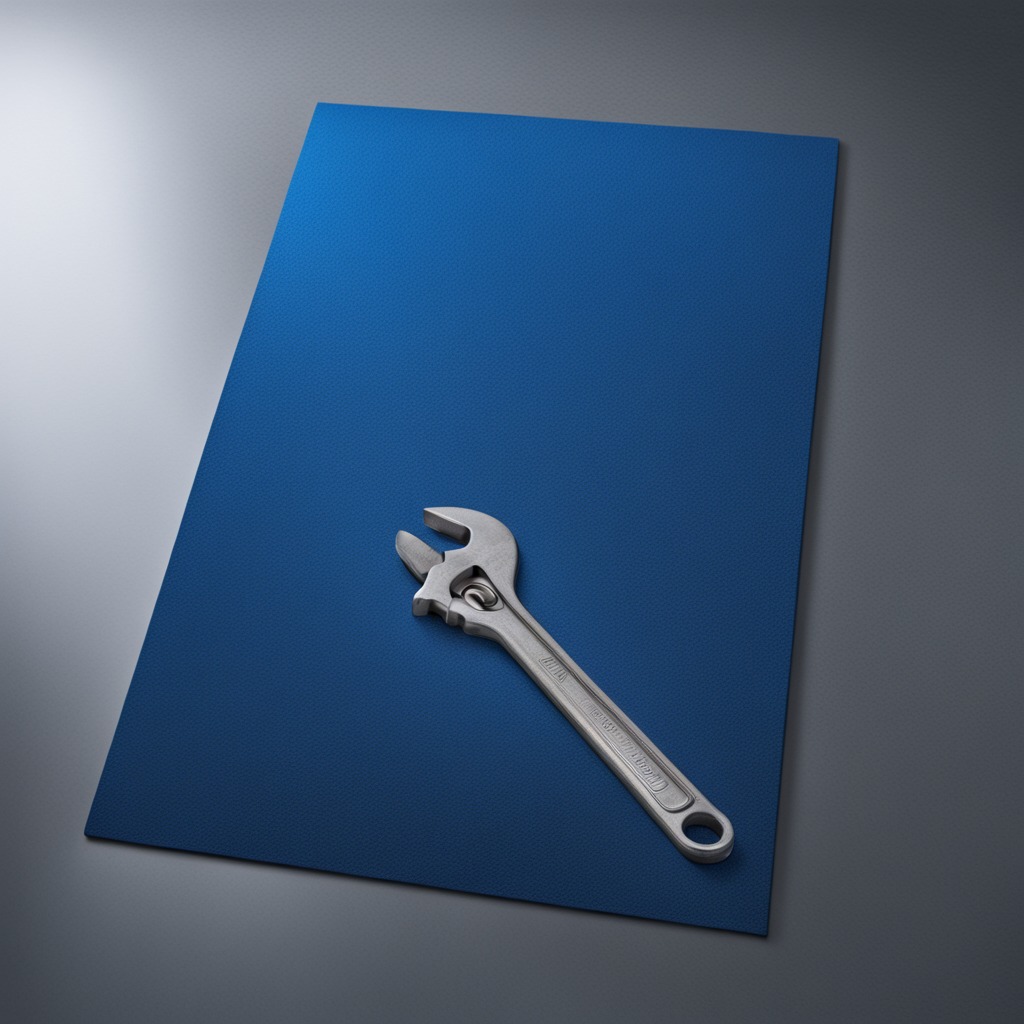
An wrench lies on a clean granite tabletop covered with a blue rubber mat inside a workshop under bright overhead lighting crisp shadows high clarity worn but beneath the mat.